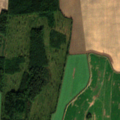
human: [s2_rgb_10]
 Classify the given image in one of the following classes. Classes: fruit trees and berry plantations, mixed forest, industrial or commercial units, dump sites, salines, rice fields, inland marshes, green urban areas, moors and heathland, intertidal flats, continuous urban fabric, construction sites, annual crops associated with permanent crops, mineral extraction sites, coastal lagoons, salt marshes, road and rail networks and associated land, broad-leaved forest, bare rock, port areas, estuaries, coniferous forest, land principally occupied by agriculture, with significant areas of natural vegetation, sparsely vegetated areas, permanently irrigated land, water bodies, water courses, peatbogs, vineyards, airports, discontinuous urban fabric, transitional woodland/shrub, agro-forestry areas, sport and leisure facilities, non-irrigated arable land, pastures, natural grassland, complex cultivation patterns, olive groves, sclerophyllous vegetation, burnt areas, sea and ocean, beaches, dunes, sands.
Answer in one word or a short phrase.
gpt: non-irrigated arable land, broad-leaved forest